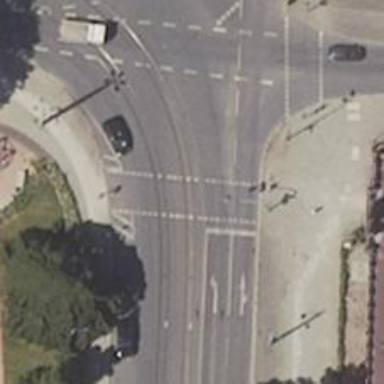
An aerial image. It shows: Railway crossing.